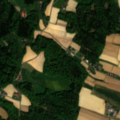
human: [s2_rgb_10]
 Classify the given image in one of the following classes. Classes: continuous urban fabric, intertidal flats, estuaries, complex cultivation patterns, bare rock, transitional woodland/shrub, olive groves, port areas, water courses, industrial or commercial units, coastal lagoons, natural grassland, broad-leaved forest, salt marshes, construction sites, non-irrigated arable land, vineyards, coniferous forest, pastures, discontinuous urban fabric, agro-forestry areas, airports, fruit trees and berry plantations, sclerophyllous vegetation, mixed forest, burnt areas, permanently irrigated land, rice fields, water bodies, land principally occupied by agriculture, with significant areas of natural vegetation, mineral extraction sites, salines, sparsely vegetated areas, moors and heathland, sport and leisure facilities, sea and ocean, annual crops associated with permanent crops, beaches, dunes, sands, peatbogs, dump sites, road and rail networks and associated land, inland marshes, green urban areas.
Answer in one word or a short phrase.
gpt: discontinuous urban fabric, non-irrigated arable land, complex cultivation patterns, broad-leaved forest